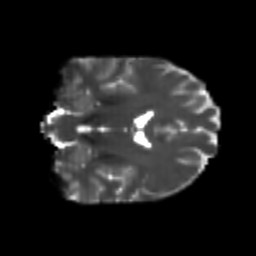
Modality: T2w
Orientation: coronal
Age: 21
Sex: female
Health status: healthy
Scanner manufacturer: philips
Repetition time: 7.386 s
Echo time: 0.08599 s